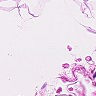
Metastatic tissue present: no